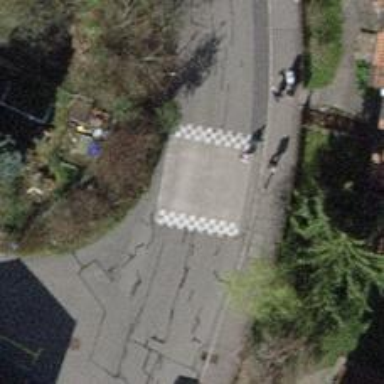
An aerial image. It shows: Traffic calming cushion.